Interaction volume radius: 10 \u00c5
Interaction volume height: 10 \u00c5
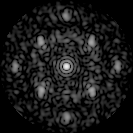
Disorder parameter: 0.4303